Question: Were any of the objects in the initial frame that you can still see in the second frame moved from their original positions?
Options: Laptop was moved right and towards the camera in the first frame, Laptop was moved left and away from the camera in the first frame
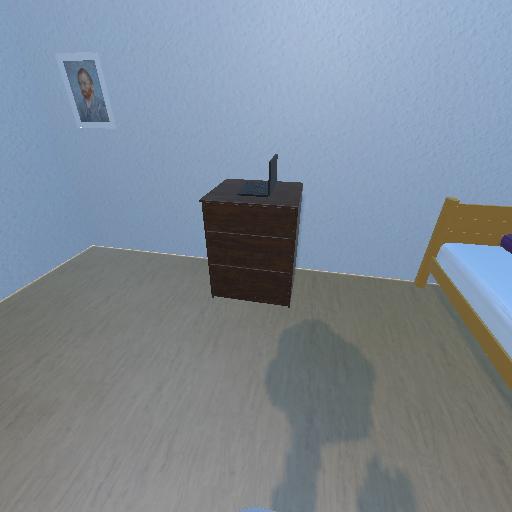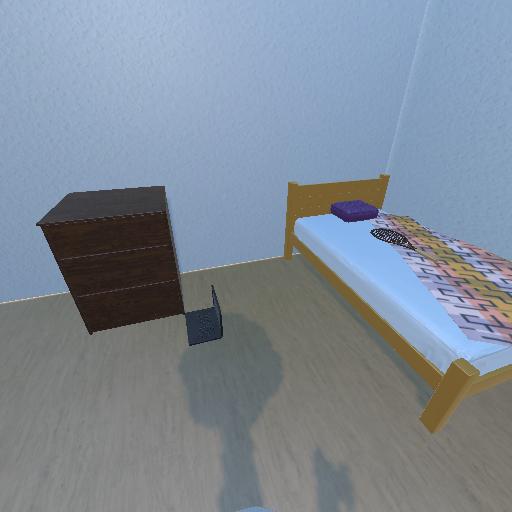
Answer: Laptop was moved right and towards the camera in the first frame